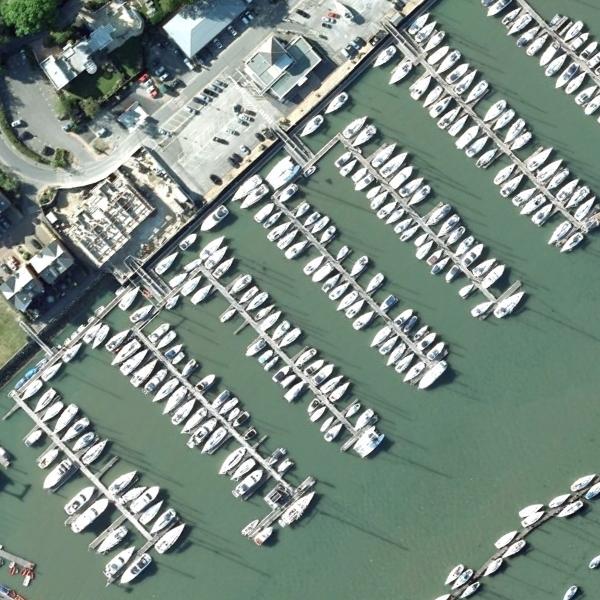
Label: Port